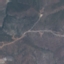
Label: HerbaceousVegetation